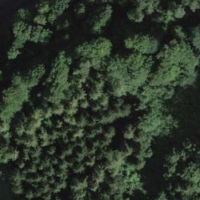
EUNIS habitat code: 44
Species observed at this site:
Lonicera acuminata